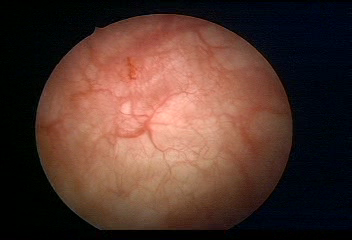
Modality: WLC
Class: Normal mucosa
Bladder cancer association: No